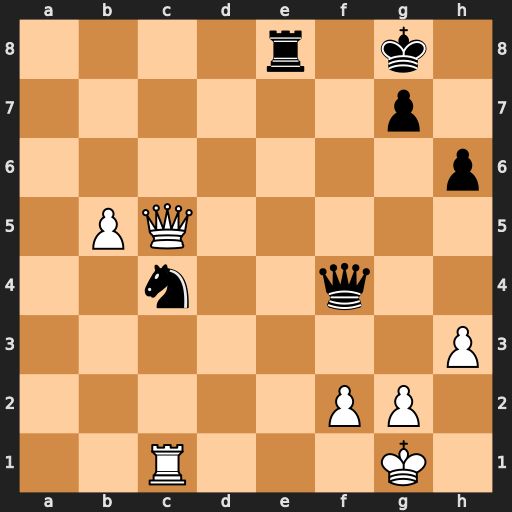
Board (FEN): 4r1k1/6p1/7p/1PQ5/2n2q2/7P/5PP1/2R3K1
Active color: w
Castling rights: -
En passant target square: -
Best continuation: Qxc4+ Qxc4 Rxc4